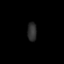
Tissue: lung
Cell type: Myeloid cells
Senescence score: 0.2211
Nuclear area (px): 168
Mean DAPI intensity: 45.661